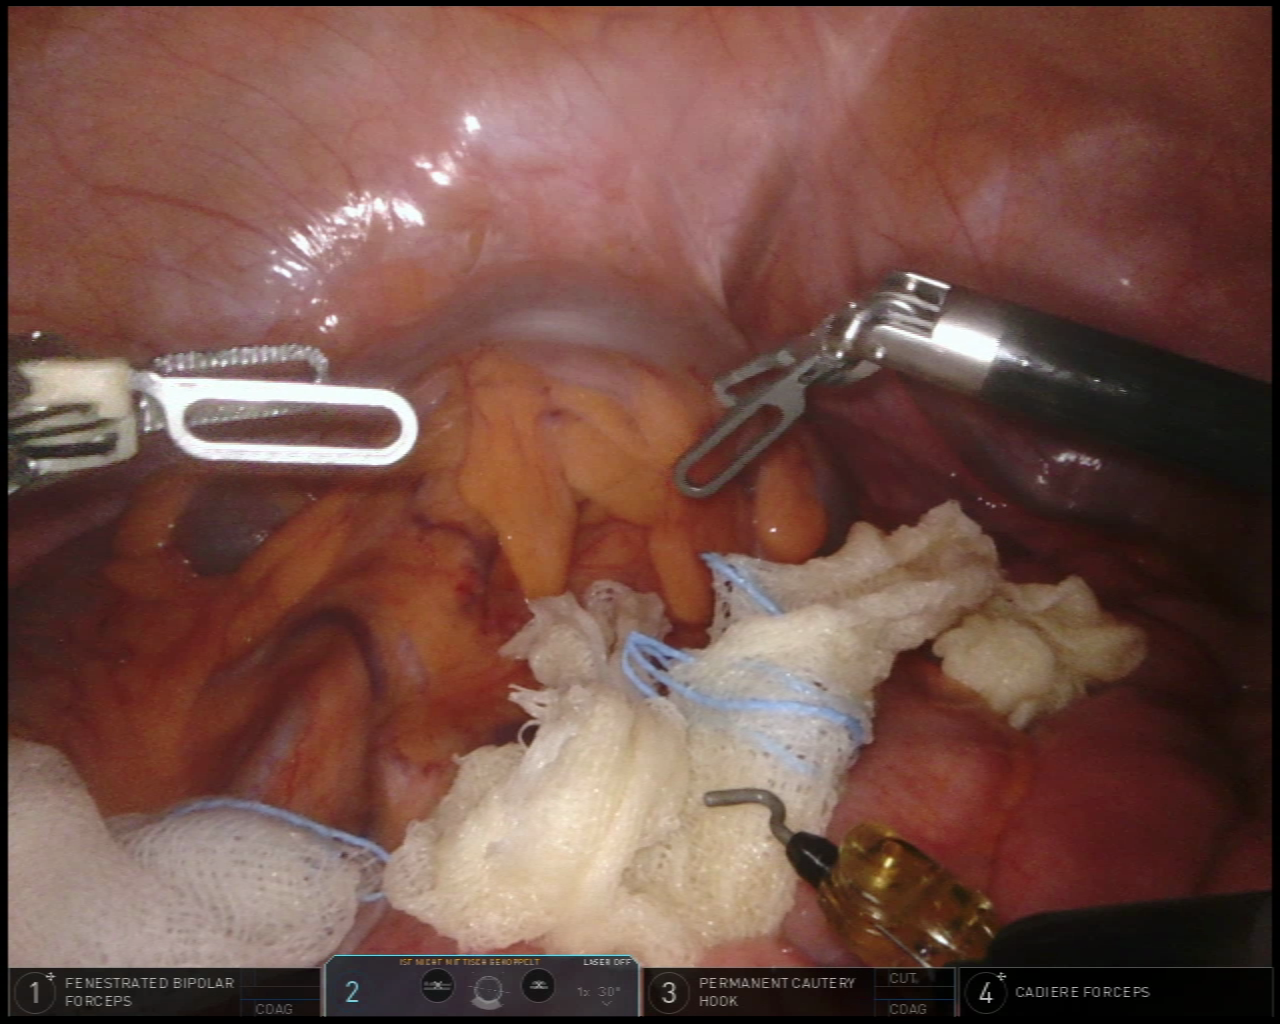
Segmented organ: small_intestine
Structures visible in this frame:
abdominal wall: yes
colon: yes
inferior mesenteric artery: no
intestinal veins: yes
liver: no
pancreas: no
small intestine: yes
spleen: no
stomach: no
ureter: no
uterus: no
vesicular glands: no